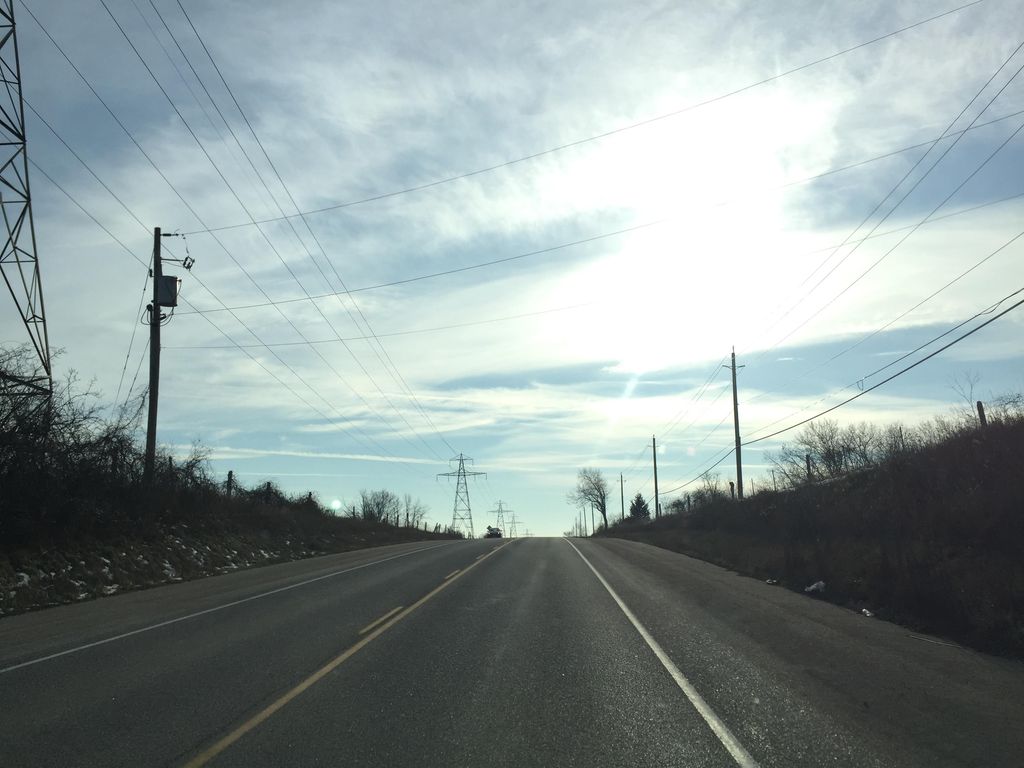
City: kitchener-waterloo